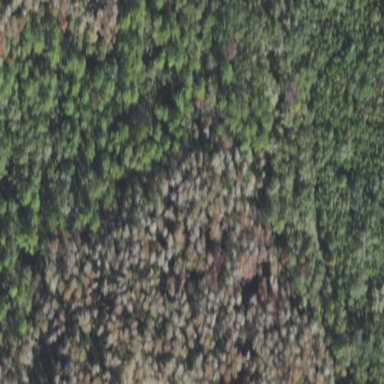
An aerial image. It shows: Mixed leaf woodland.